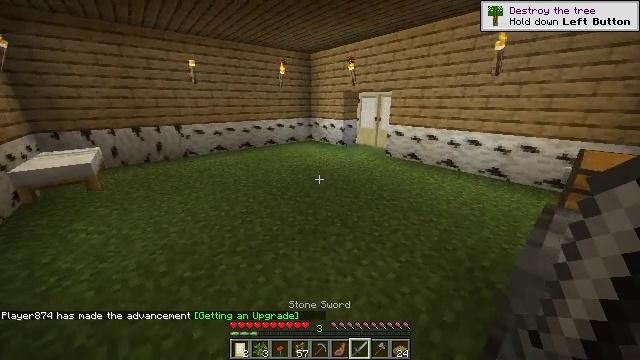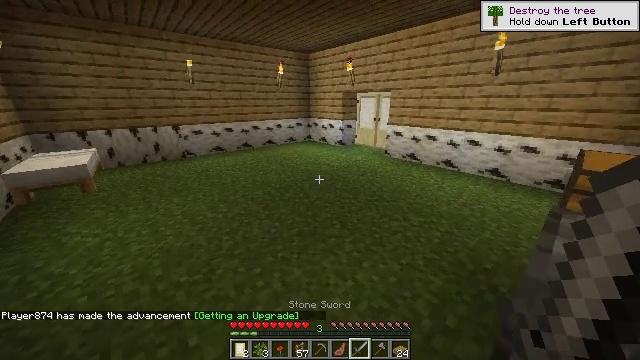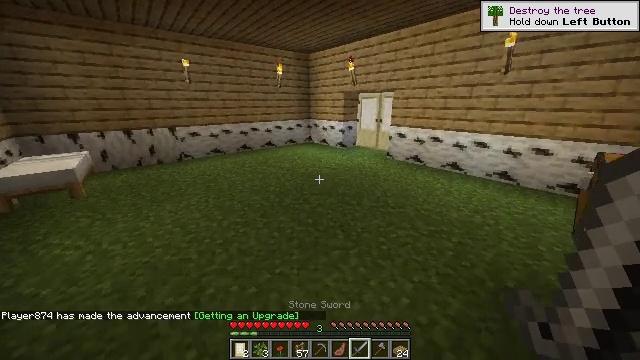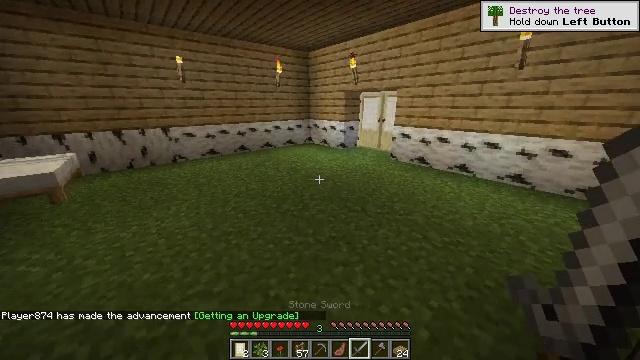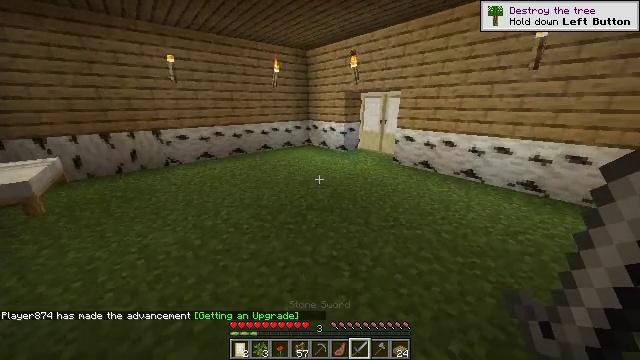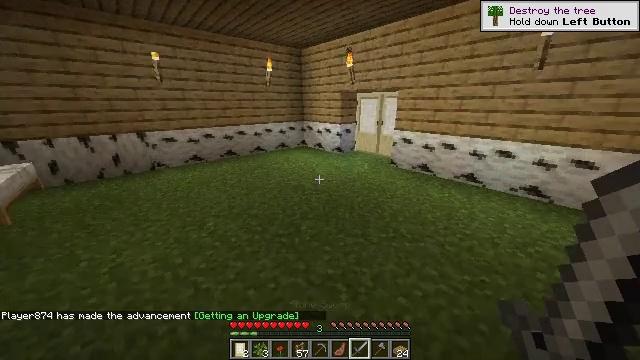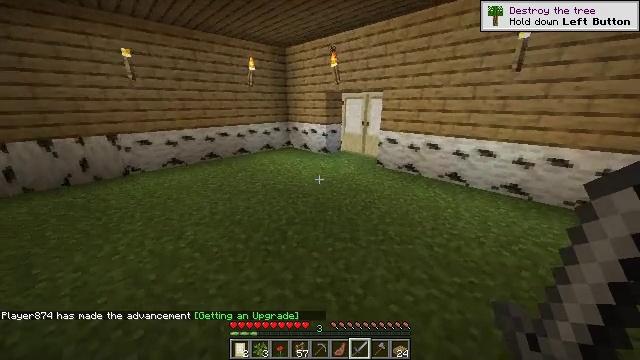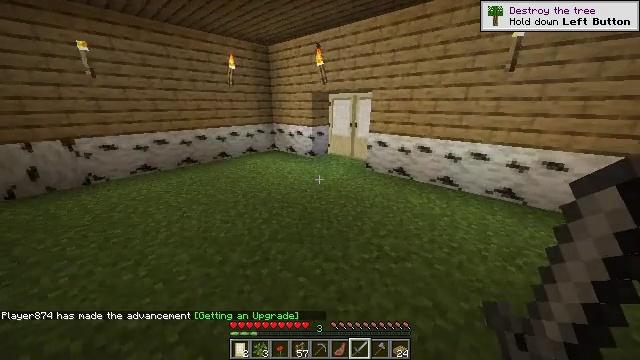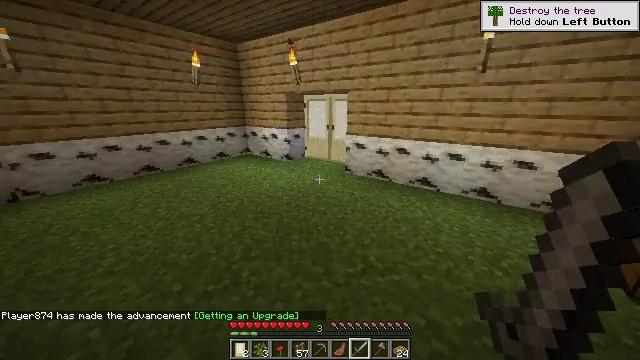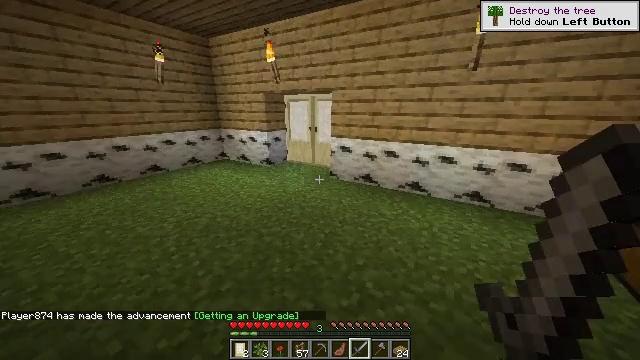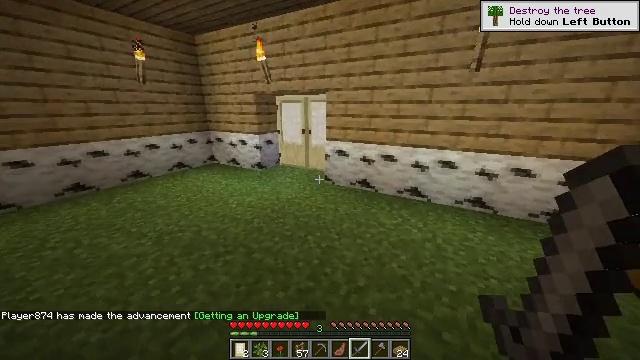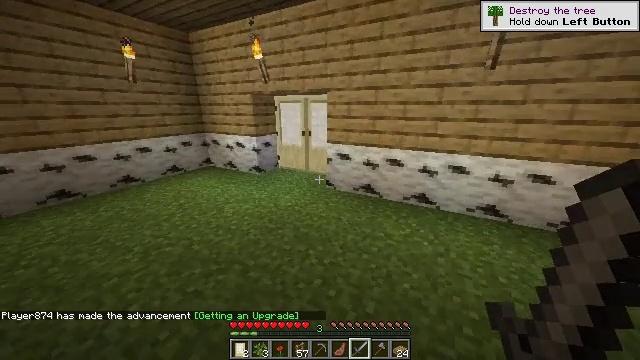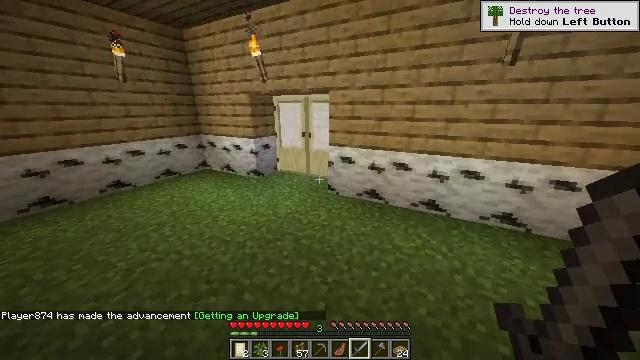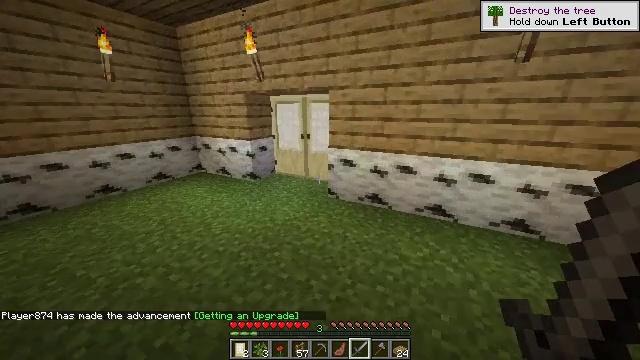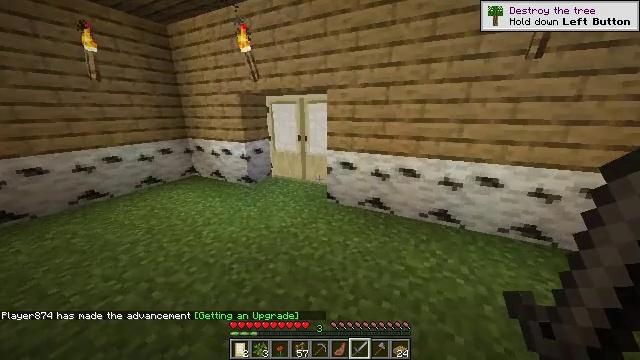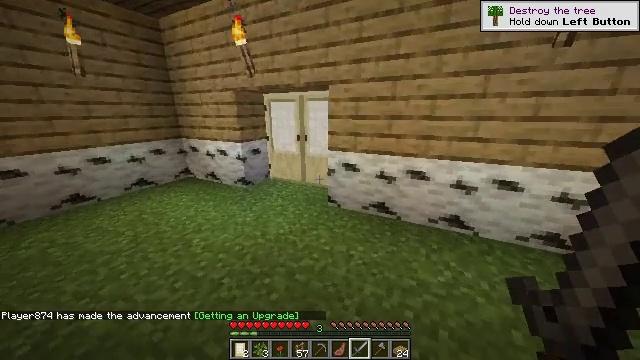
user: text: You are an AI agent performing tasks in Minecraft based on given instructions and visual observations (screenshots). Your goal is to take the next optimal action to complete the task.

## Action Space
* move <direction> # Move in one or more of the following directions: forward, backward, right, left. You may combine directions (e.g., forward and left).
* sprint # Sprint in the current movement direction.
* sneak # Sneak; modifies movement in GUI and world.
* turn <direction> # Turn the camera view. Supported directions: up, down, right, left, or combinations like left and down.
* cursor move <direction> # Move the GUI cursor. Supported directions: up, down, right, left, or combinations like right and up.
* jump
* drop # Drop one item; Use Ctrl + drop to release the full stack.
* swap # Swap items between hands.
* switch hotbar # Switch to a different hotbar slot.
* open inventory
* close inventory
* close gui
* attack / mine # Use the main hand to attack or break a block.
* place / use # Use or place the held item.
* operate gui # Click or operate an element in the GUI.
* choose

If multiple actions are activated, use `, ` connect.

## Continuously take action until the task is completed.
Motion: motion action
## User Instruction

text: Collect the grass from the surface.
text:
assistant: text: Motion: move forward, sprint
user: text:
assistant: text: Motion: move forward, sprint
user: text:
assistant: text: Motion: move forward, sprint
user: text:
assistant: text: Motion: move forward, sprint
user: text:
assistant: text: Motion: move forward, sprint, turn right
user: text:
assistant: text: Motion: move forward, sprint, turn right
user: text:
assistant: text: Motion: move forward, sprint, turn right
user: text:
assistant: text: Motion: move forward, sprint, turn right
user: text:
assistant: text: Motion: move forward, sprint, turn right
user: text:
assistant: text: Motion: move forward, sprint, turn right
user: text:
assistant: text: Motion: move forward, sprint
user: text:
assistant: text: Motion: move forward, sprint
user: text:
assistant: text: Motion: move forward, sprint
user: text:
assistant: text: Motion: move forward, sprint
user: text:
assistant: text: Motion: move forward, sprint
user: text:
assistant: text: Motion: move forward, sprint
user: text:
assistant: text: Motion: move forward, sprint
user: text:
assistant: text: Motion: move forward, sprint
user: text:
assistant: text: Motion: move forward, sprint
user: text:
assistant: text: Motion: move forward, sprint
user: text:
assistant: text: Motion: move forward, sprint
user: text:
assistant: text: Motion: move forward, sprint
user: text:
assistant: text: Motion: move forward, sprint, turn left
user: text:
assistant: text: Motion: move forward, sprint, turn left and down
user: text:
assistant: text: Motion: move forward, sprint
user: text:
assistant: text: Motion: move forward, sprint
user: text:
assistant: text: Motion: move forward, sprint
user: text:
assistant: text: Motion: move forward, sprint
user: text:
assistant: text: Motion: sprint
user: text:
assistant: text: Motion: turn right